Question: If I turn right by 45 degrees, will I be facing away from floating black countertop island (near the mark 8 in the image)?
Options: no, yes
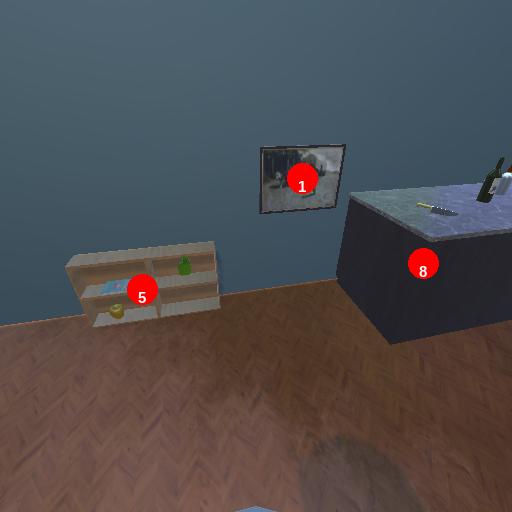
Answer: no